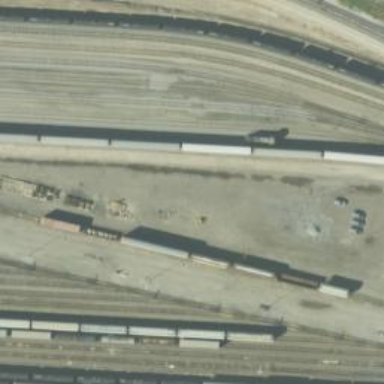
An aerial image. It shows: Railway yard.